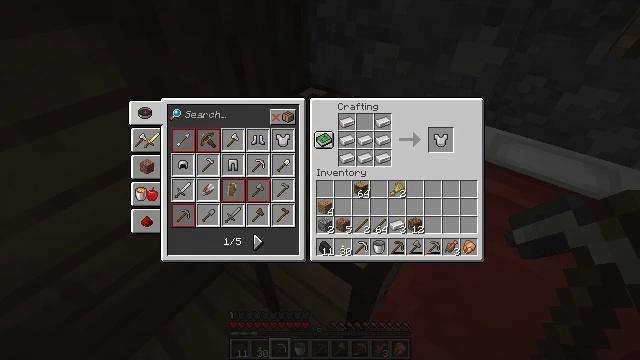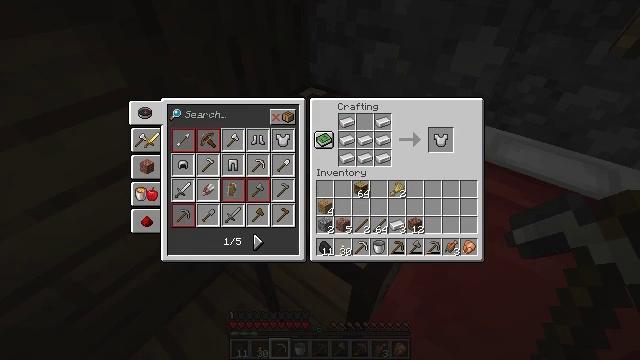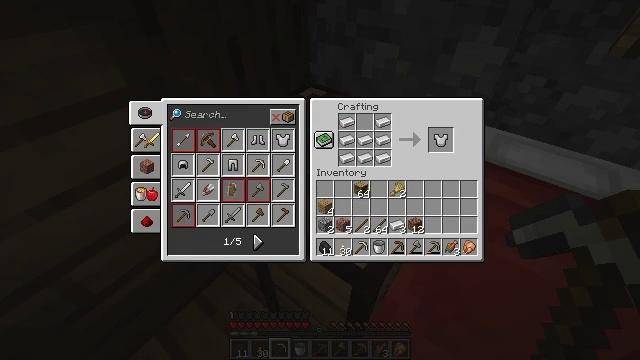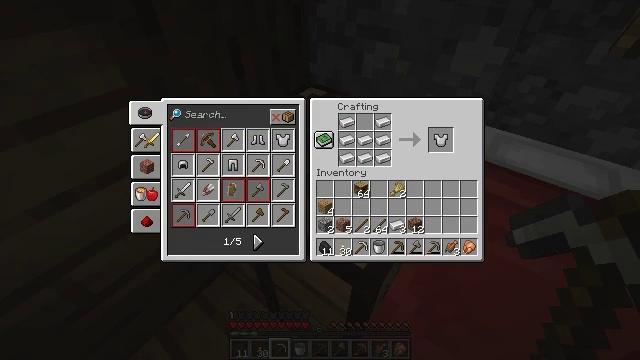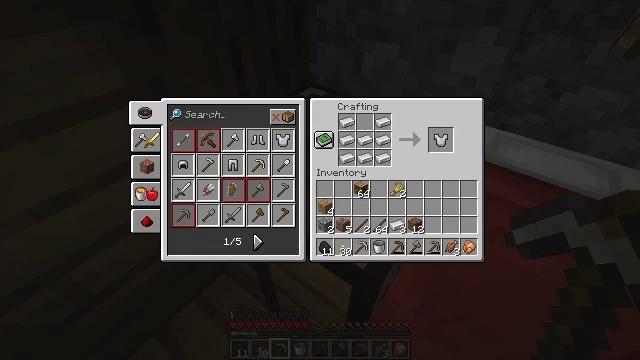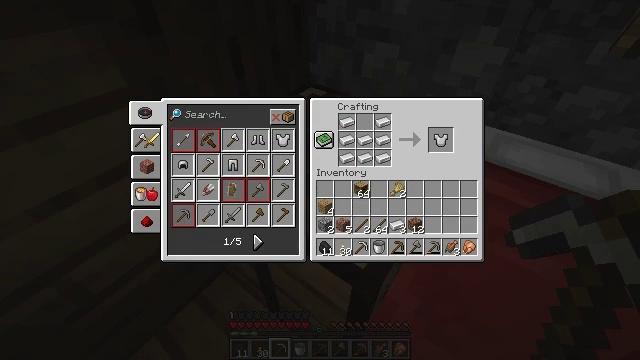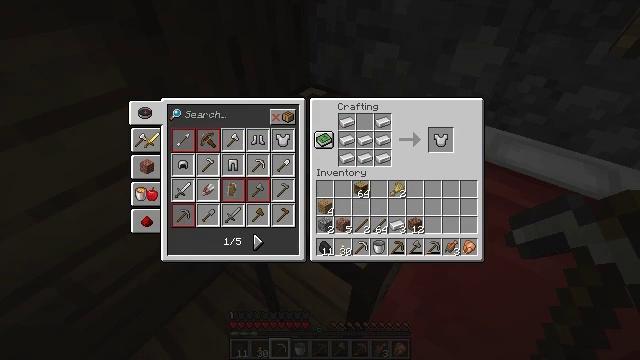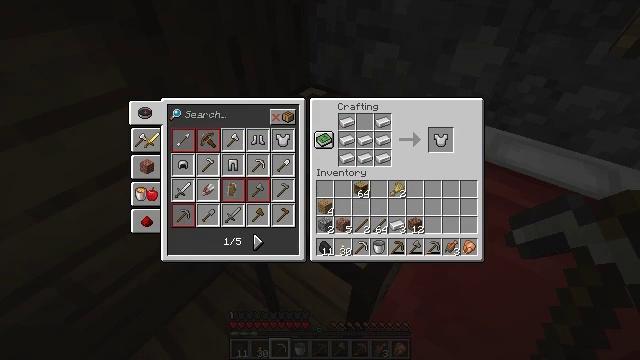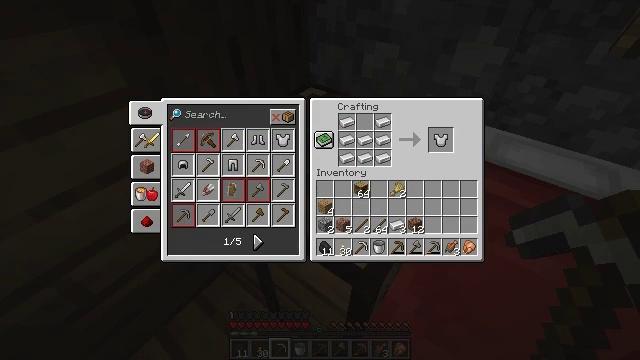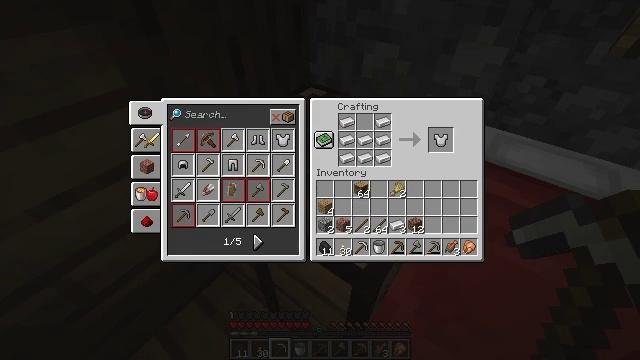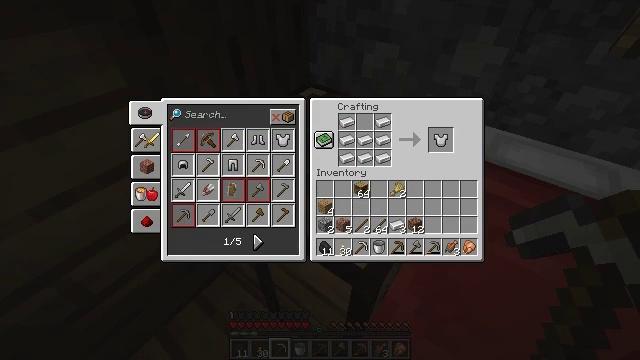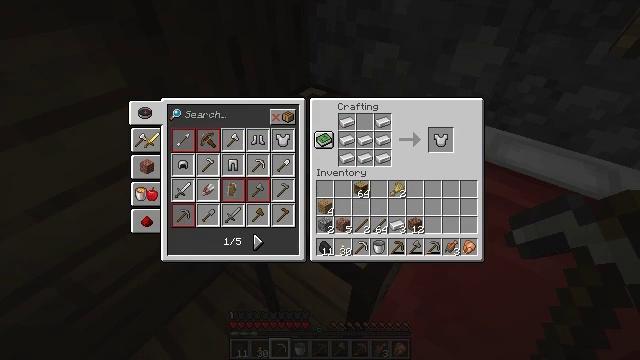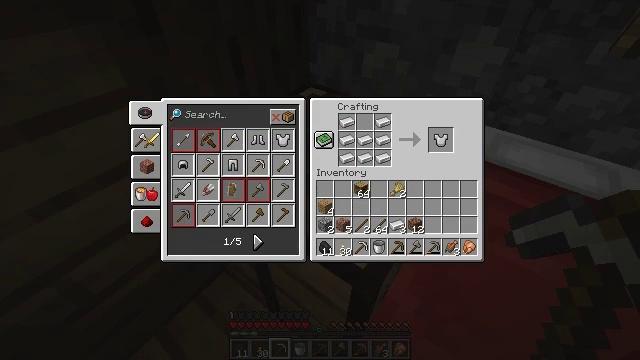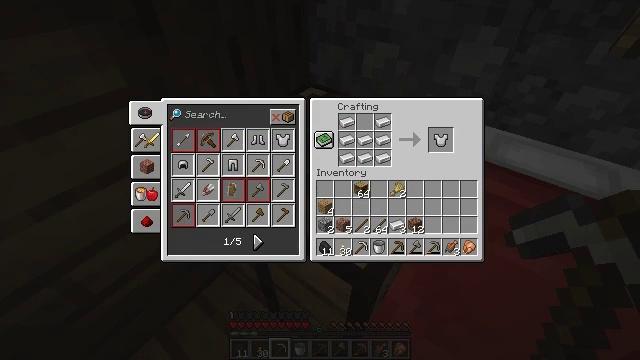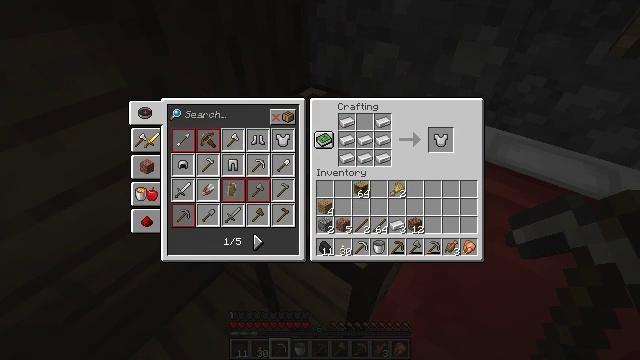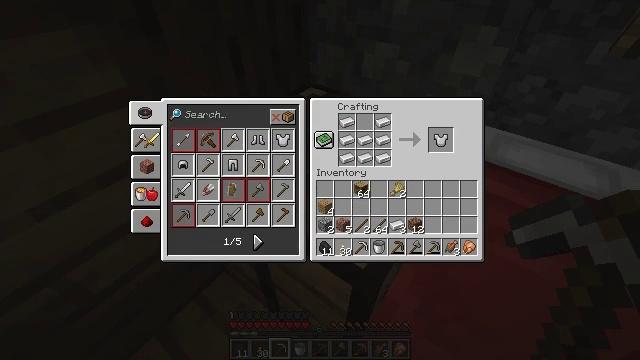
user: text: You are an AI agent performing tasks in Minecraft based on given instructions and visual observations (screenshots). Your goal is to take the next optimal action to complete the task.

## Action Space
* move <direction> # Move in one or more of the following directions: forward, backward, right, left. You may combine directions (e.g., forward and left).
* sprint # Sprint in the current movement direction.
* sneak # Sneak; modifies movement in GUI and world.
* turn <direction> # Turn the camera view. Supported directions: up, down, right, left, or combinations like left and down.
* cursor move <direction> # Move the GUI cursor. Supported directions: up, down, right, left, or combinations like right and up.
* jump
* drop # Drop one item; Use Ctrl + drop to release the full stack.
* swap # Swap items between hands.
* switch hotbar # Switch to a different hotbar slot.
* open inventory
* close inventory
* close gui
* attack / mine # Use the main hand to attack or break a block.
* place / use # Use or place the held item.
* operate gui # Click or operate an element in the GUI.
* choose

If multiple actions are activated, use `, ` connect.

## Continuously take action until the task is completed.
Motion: motion action
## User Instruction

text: Open the crafting table and craft an iron chestplate.
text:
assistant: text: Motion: no_op
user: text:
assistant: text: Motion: no_op
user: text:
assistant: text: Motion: no_op
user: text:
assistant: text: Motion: no_op
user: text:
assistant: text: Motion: no_op
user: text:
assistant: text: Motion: no_op
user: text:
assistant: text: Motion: no_op
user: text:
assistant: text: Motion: no_op
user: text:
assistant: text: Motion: no_op
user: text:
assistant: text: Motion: no_op
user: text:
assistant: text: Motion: no_op
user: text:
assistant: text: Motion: no_op
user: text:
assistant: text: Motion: cursor move left
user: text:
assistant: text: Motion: no_op
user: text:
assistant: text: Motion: no_op
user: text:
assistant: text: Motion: cursor move left
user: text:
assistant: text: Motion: cursor move left
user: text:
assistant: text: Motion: cursor move left
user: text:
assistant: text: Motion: cursor move left
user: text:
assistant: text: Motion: no_op
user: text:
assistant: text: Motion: no_op
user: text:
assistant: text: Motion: no_op
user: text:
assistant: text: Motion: cursor move left
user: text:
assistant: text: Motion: no_op
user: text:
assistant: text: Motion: no_op
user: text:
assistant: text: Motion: no_op
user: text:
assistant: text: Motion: no_op
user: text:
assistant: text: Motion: no_op
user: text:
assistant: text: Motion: cursor move left
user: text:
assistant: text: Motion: no_op